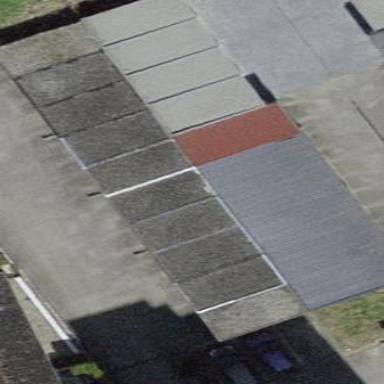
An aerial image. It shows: Garage.